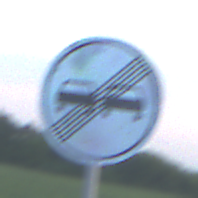
Verkehrszeichen: EndeUeberholverbot
Umgebung: Outdoor, Nature
Tageszeit: SunriseSunset
Wetter: PartlyCloudy
Licht: Natural
Jahreszeit: NotSpecified
Kontrast: MediumContrast